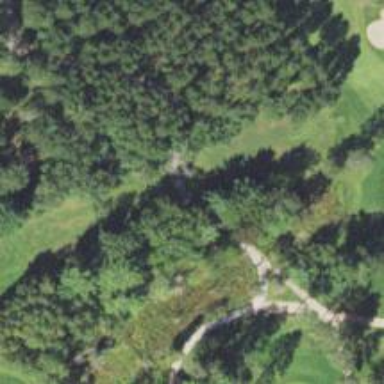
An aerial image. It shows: Path designated for golf carts.